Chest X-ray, AP view. Patient: 46 years old, sex M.
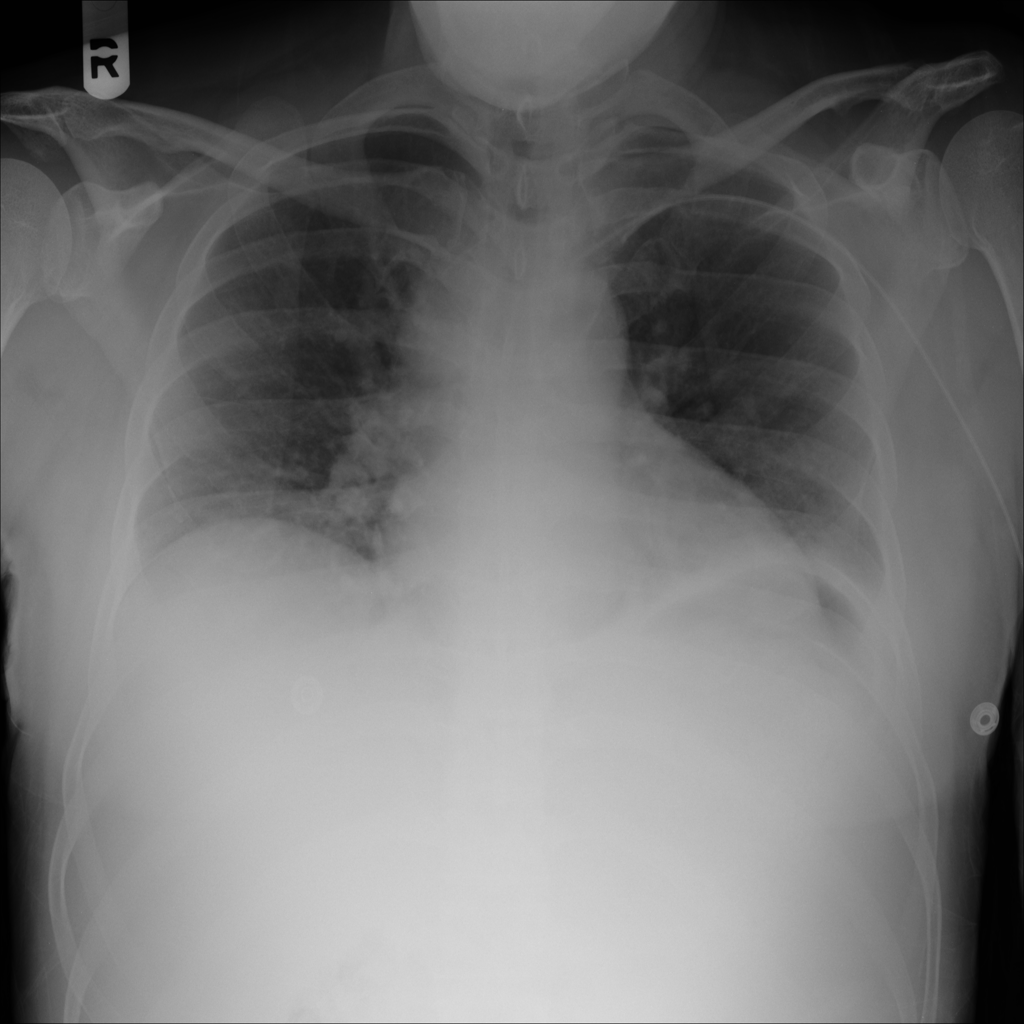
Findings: No Finding